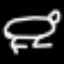
Label: frog